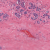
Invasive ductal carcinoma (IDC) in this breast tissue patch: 0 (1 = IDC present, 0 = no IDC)